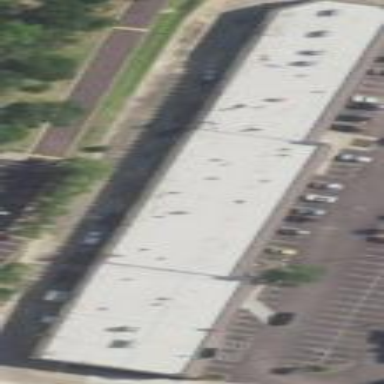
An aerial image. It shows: Retail building.